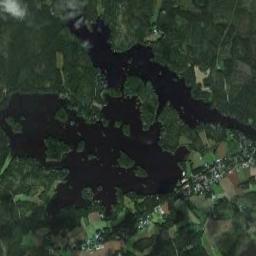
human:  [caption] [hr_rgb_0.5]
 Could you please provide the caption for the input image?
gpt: An irregularly shaped blue lake on the ground with lush green vegetation .

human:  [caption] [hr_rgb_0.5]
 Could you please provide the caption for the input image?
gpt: The lake in the picture has an irregular shape .

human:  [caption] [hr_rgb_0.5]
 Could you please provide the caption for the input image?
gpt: The lake with a border that is not obvious is next to the farmland and the water is dark blue .

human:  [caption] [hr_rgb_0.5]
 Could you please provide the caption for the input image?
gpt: There are many lakes of different shapes and sizes .

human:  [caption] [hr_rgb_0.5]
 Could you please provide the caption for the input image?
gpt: There are green meadows and farmlands around the lakes .